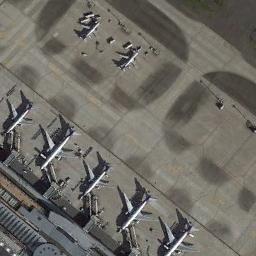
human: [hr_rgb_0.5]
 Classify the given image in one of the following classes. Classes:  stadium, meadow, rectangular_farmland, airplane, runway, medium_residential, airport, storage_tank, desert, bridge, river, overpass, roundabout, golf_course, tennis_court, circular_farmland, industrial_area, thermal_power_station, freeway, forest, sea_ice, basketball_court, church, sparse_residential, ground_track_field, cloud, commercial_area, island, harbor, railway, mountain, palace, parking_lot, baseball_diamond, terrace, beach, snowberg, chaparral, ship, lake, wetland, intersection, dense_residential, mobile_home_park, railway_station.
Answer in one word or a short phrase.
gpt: airplane